Field crop: tomato
Growth stage: 1
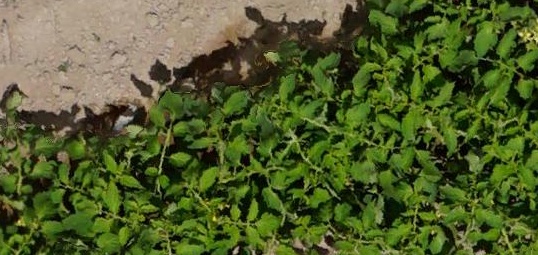
Species: tomato